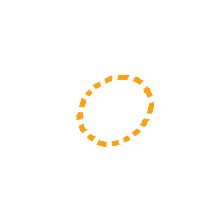
Shape: circle